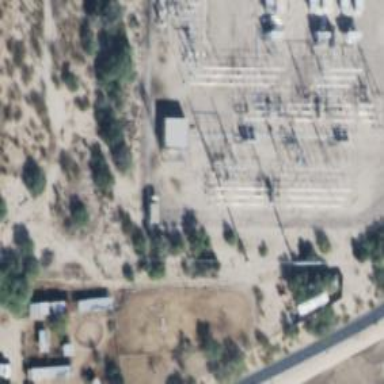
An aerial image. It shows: Switch for power supply.